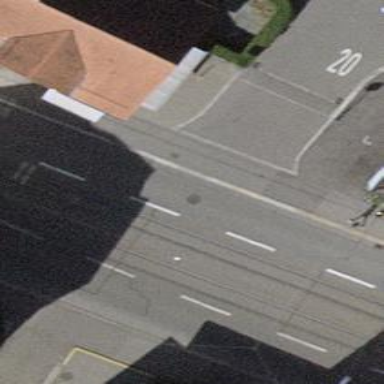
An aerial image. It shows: Unmarked crossing with traffic calming table.